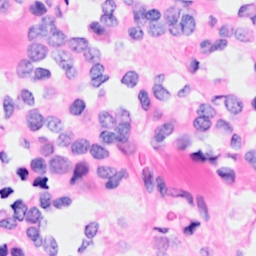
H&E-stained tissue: Breast